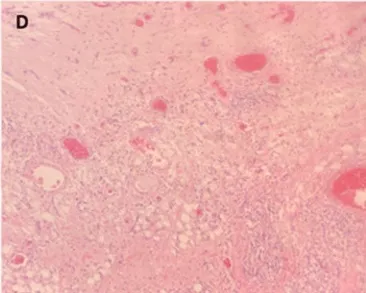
Histological photomicrographs of right colectomy biopsy specimens. (D) Photomicrograph of hyperemic serosa with a large number of inflammatory cells.
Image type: pathology (h&e)